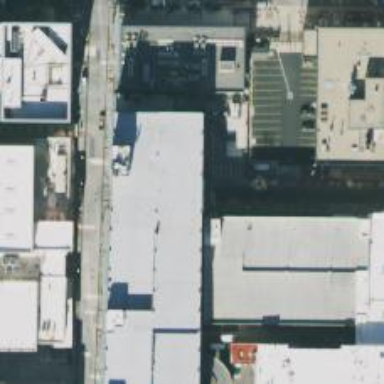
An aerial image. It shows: Alleyway designated as service road passing through building tunnel.